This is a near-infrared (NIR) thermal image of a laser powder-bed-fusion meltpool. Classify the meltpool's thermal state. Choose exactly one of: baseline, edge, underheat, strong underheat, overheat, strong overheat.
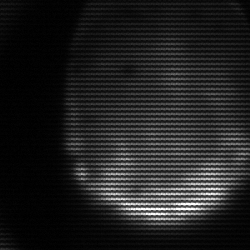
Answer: edge